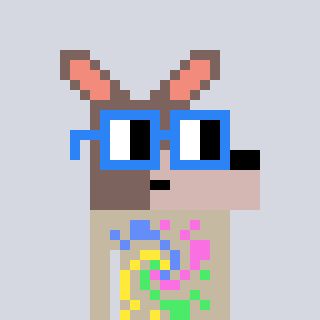
a pixel art character with square blue glasses, a kangaroo-shaped head and a bege-colored body on a cool background